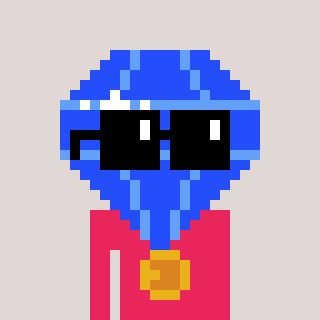
a pixel art character with square black sunglasses, a blue diamond-shaped head and a redpinkish-colored body on a warm background